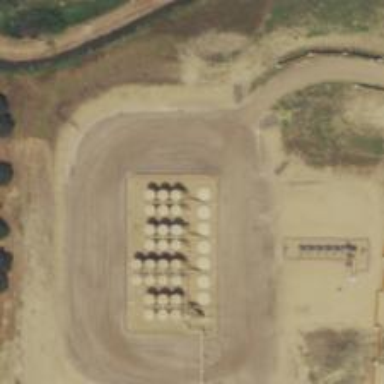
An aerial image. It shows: Storage tank with man-made structure.